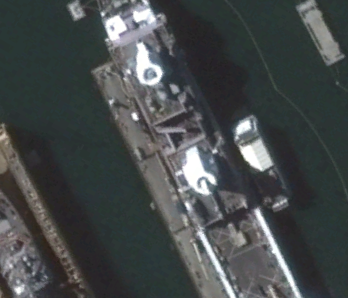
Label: combat